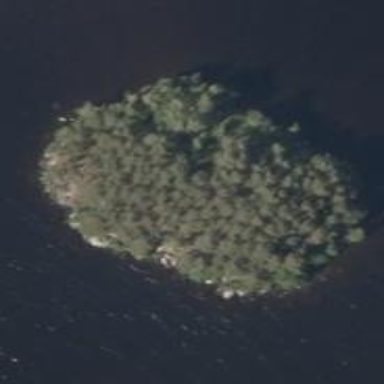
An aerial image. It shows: Image showing island.